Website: crate-barrel
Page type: customer-info-address
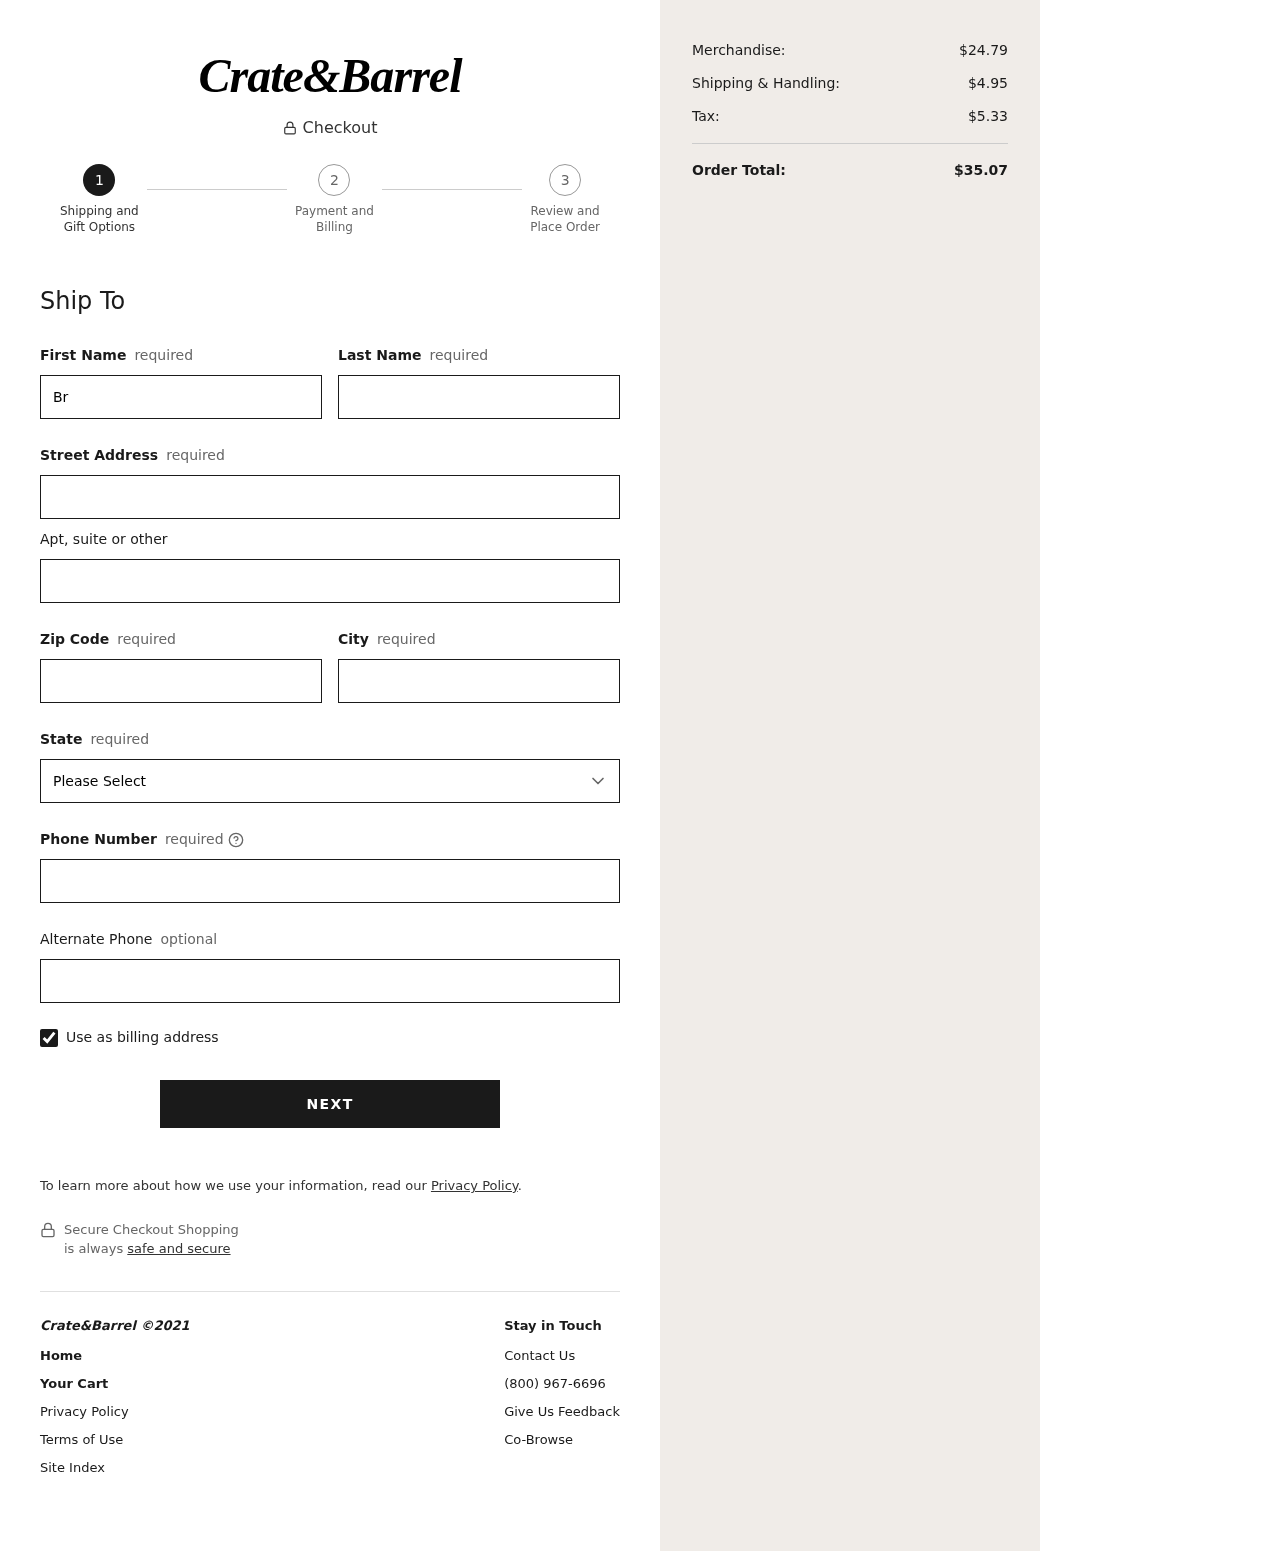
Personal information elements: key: PII_STATE
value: MP
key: PII_FIRSTNAME
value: Brian
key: PII_LASTNAME
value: Wheeler
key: PII_STREET
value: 58376 Craig Isle Apt. 573
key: PII_POSTCODE
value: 72403
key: PII_CITY
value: Port Shawnbury
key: PII_PHONE
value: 2076193251
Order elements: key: ORDER_SUBTOTAL
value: $24.79
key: ORDER_SHIPPING_COST
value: $4.95
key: ORDER_TAX
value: $5.33
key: ORDER_TOTAL
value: $35.07